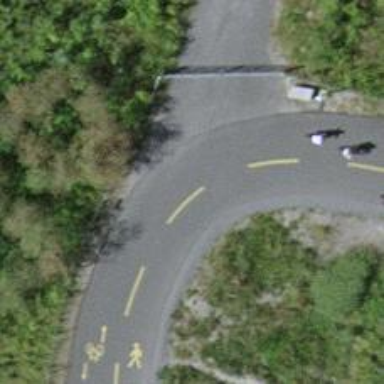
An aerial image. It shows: Paved path with grade1 tracktype. The cycleway and footway have asphalt surface.